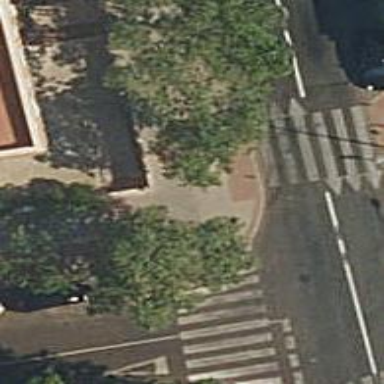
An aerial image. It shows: Sidewalk.